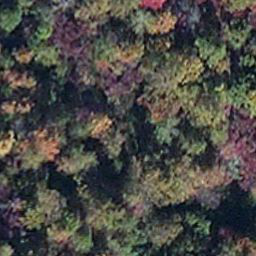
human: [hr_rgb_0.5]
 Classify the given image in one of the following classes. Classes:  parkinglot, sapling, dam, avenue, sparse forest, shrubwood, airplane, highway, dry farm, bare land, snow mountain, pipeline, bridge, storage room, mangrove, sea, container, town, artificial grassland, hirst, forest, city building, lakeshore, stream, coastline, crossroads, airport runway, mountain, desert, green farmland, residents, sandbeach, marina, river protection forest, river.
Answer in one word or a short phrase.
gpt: mangrove